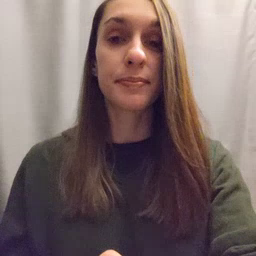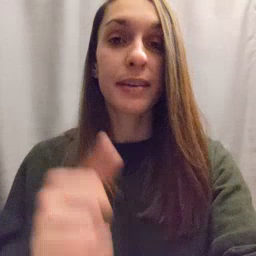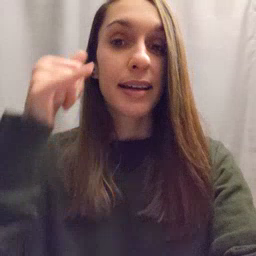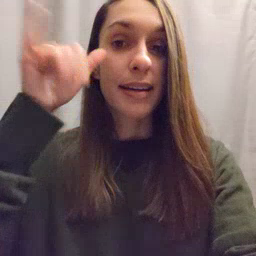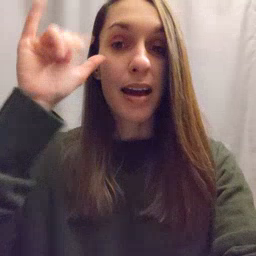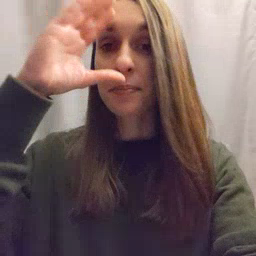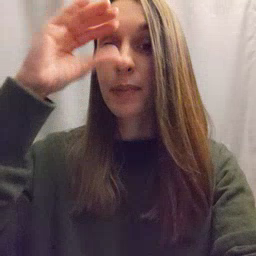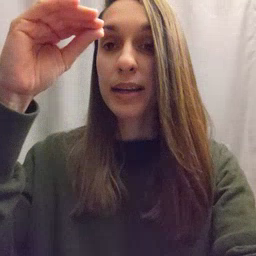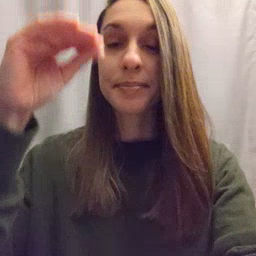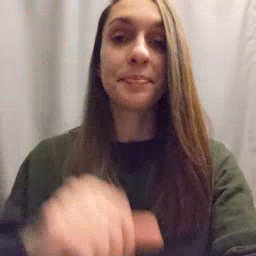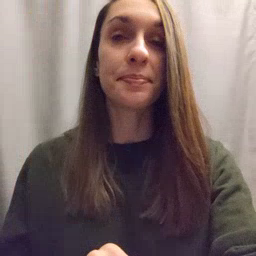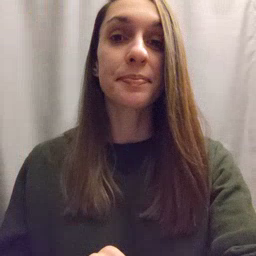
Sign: cowboy